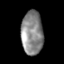
Tissue: skin
Cell type: Epithelial cells
Senescence score: 0.9154
Nuclear area (px): 933
Mean DAPI intensity: 136.603